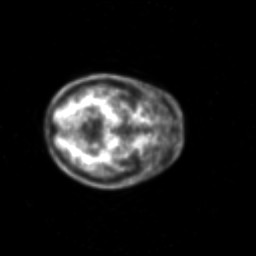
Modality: PET
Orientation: axial
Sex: female
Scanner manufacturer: siemens